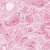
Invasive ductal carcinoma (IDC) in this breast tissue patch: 0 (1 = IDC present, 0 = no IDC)